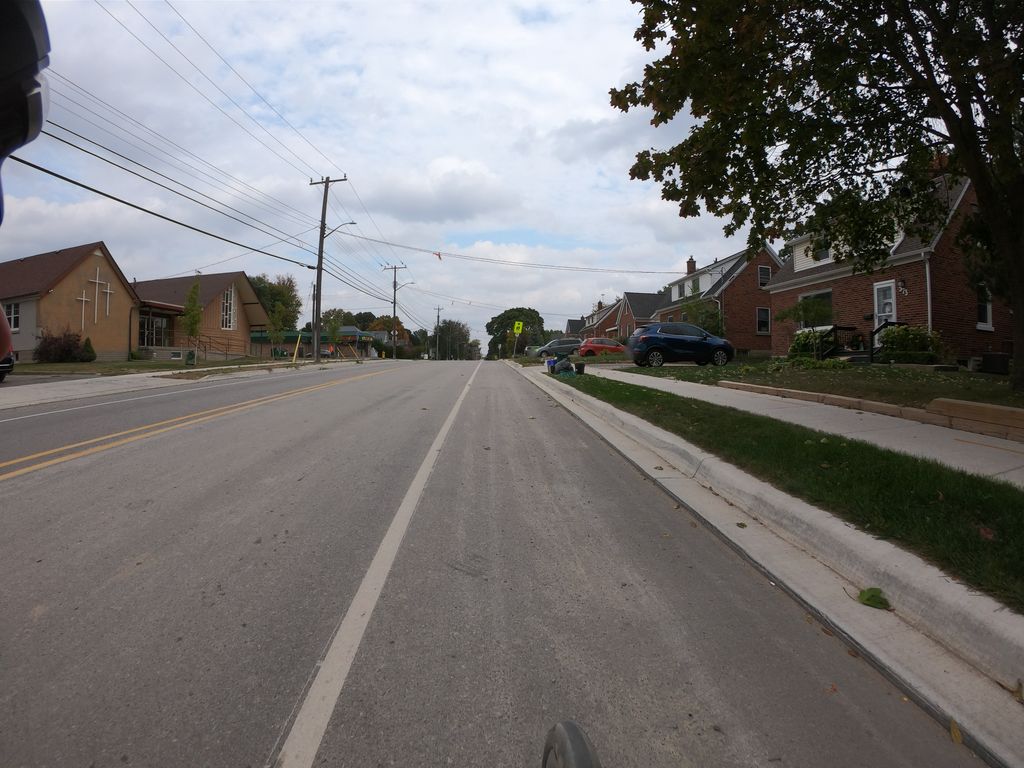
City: kitchener-waterloo